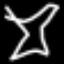
Label: hourglass